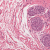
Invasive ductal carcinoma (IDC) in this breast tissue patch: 0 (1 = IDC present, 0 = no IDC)